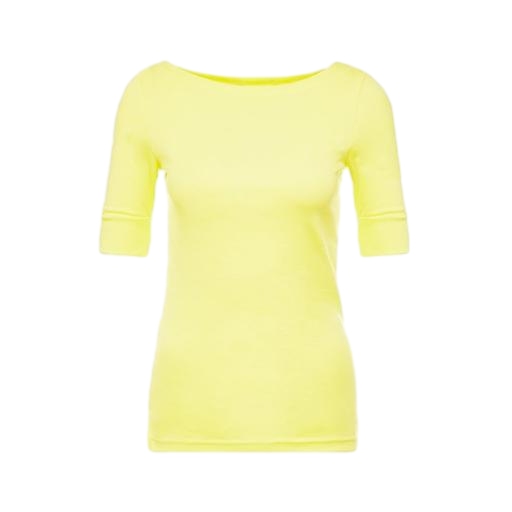
yellow elbow-sleeve boat-neck top only macy, yellow skinny-fit stretch polo shirt, yellow scoop tee, white background